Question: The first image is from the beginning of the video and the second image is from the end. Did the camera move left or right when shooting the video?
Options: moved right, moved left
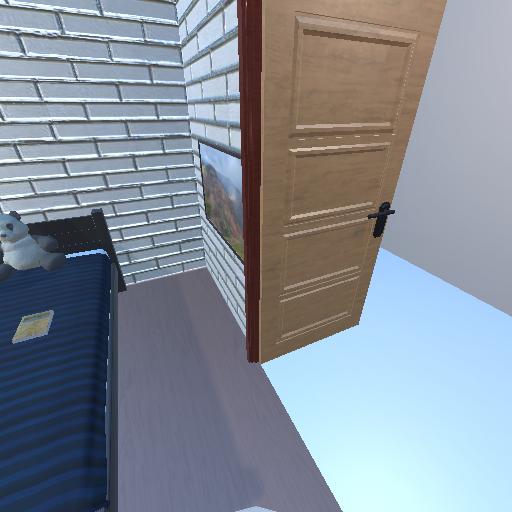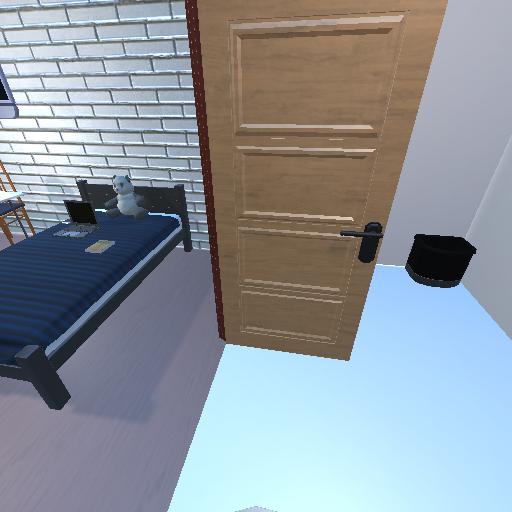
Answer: moved right